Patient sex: M
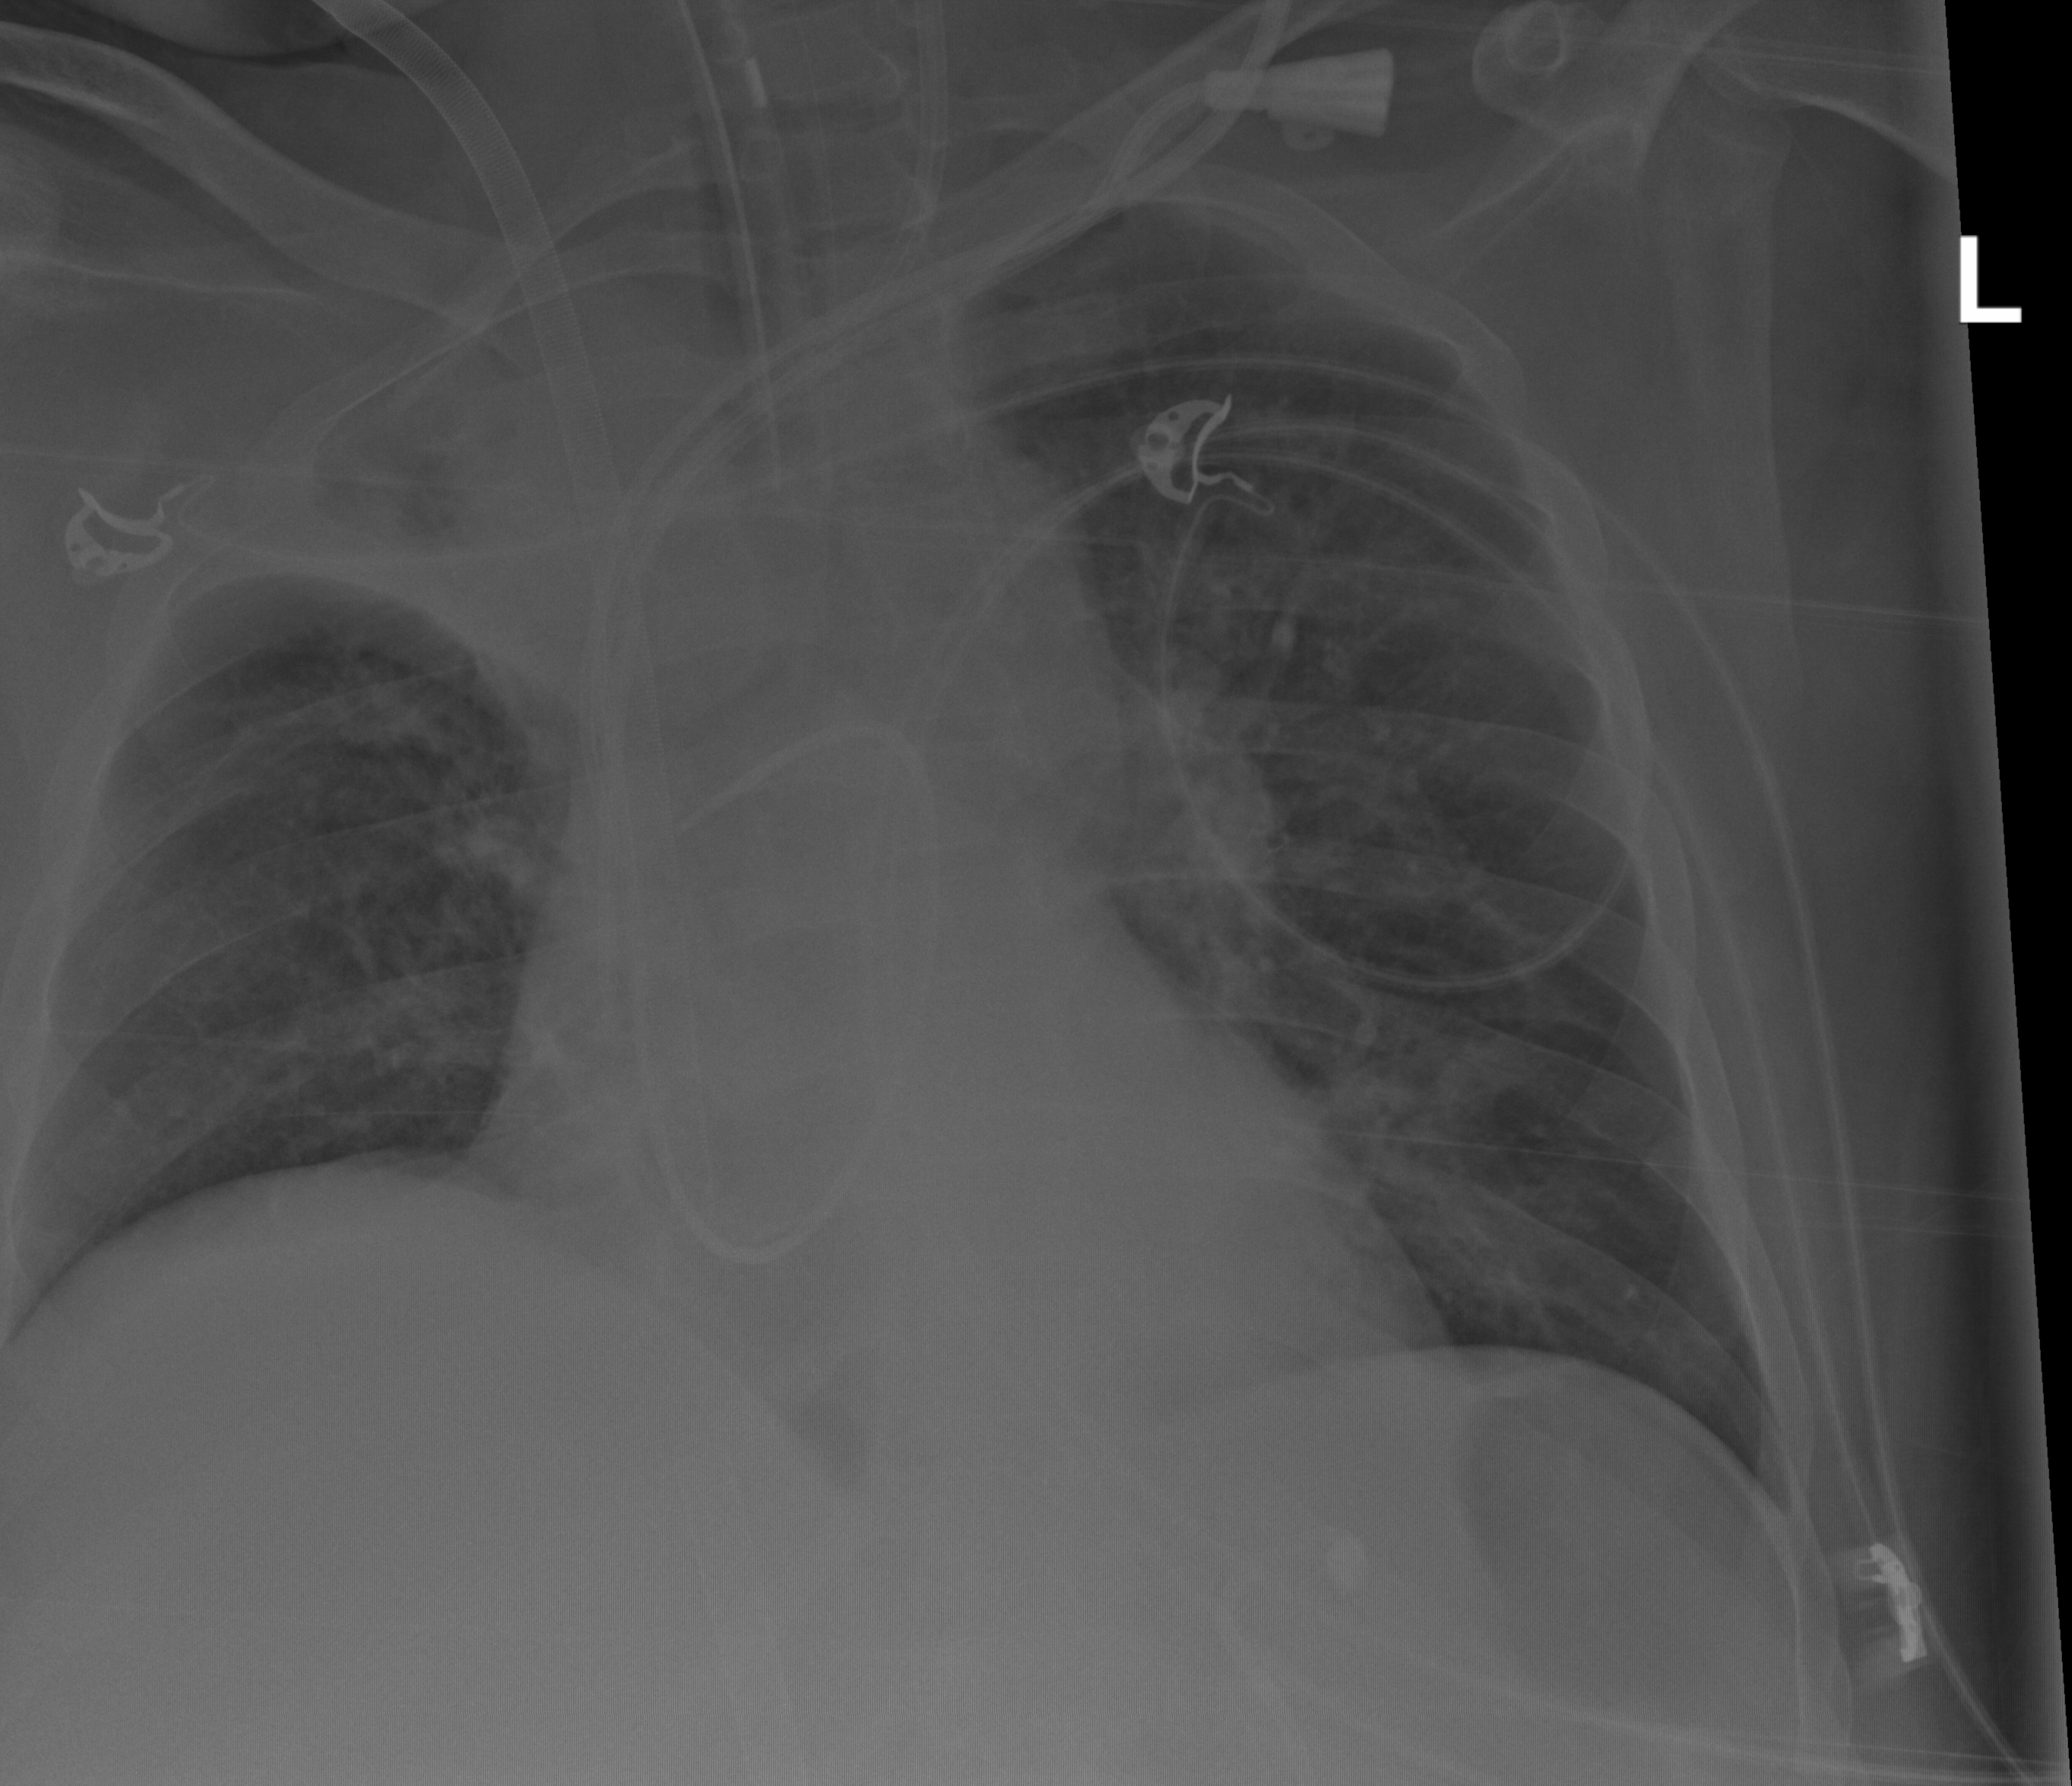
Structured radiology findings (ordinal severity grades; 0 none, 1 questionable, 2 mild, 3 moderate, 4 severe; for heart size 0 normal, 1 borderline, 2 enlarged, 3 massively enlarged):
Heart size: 2
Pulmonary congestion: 2
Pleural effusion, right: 0
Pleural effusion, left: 0
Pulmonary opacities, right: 2
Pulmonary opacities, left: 2
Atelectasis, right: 3
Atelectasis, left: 0